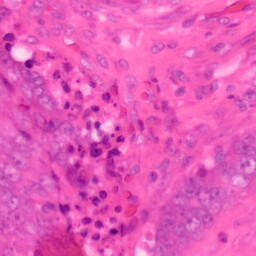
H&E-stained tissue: Colon